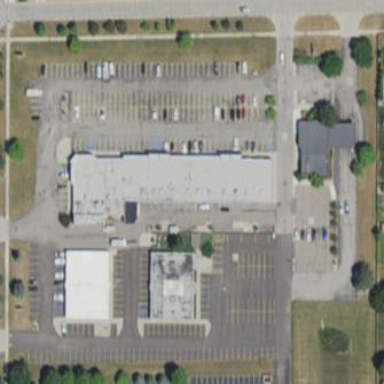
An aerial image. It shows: Retail area.